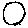
Label: moon